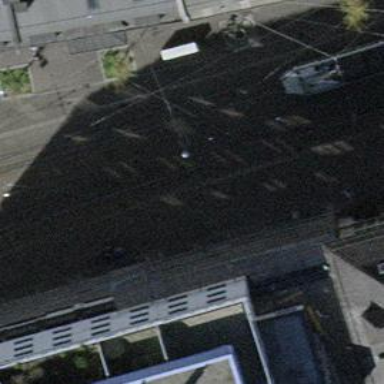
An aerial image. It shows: Service road with asphalt surface. There is separate sidewalk and embedded tram rails.